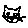
Label: cat